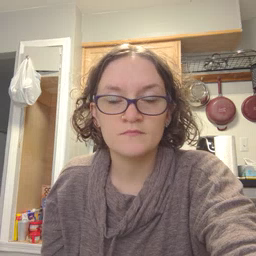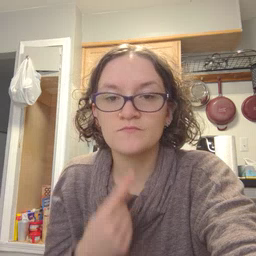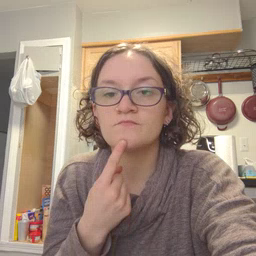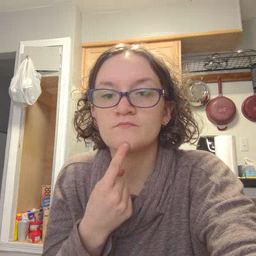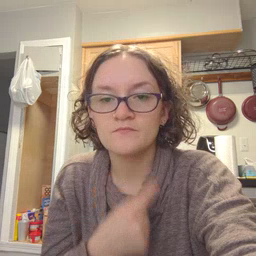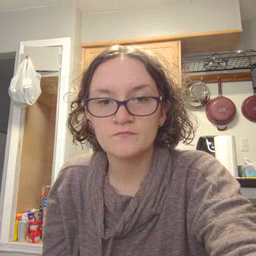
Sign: chin